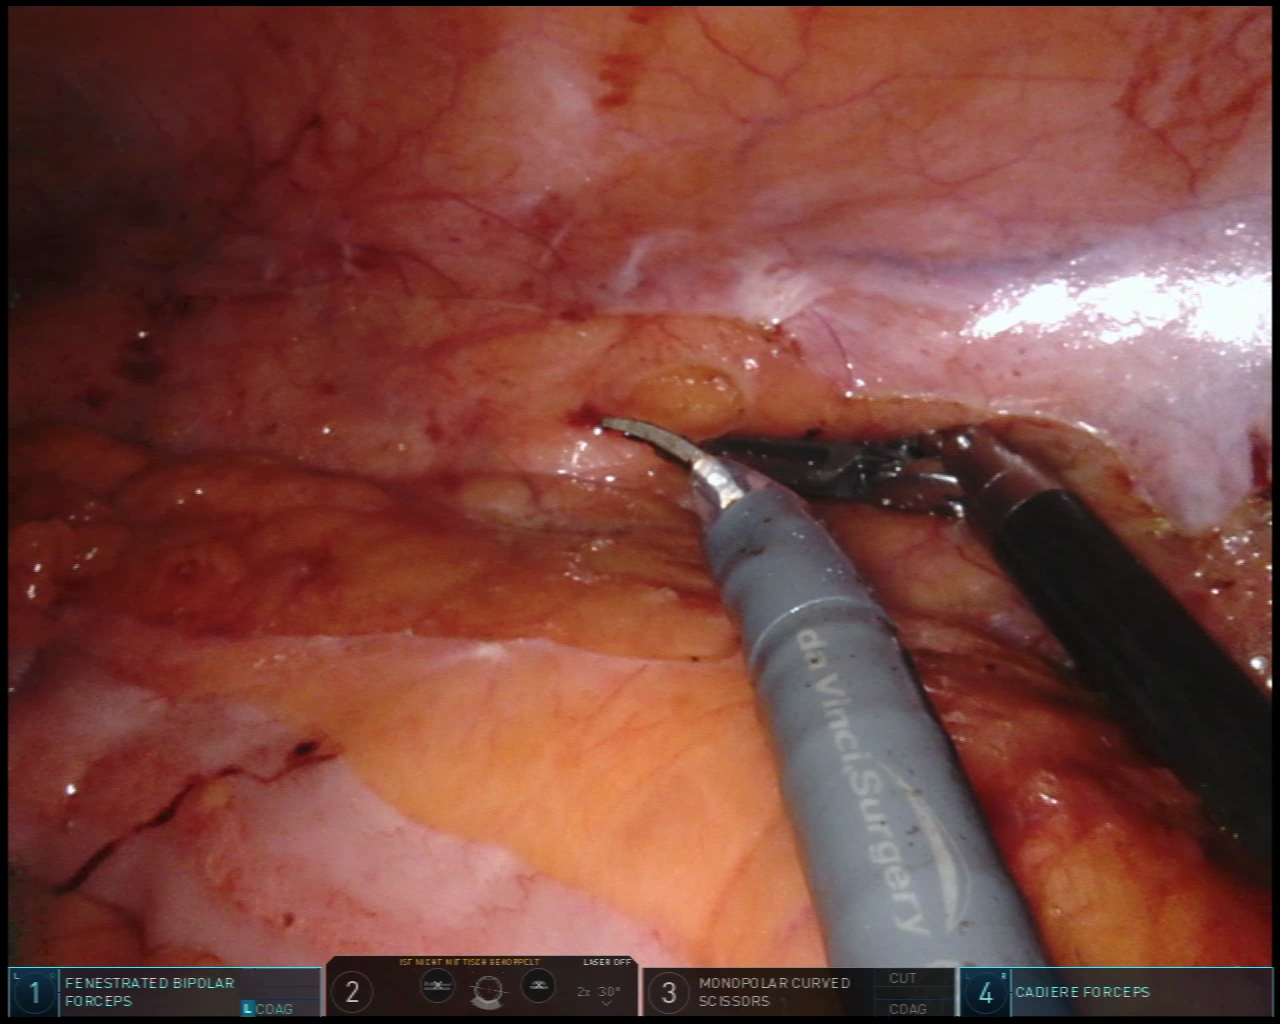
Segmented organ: colon
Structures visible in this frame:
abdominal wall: yes
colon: yes
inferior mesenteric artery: no
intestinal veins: no
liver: no
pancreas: no
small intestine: no
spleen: no
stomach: no
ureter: no
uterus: no
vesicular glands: no